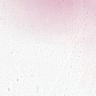
Metastatic tissue present: no